Aerial crown-view tile of a tropical tree (Barro Colorado Island, Panama), acquired 20250715:
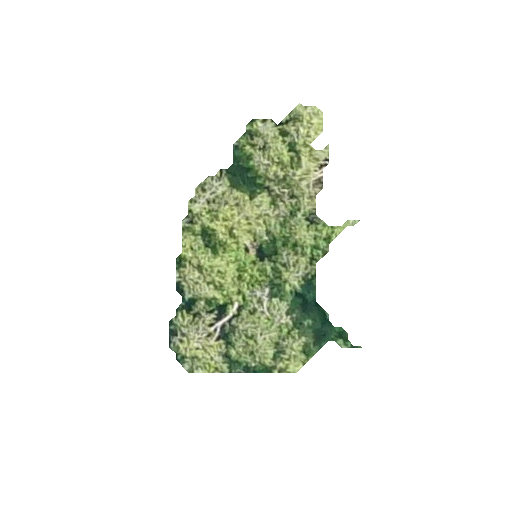
Species: Quararibea stenophylla
GBIF accepted scientific name: Quararibea stenophylla
Crown area: 48.741 m²